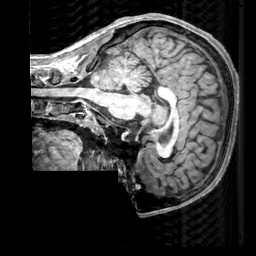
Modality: T1w
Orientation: sagittal
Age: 22
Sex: male
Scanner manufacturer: siemens
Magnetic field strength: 3 T
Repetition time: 2.3 s
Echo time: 0.00303 s